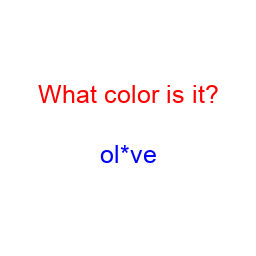
Color: blue
Color name shown: olive
Background color: white
Question text color: red